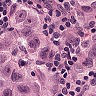
Metastatic tissue present: yes